Question: When I run this code in Eclipse using PyDev, I see output with empty lines in between the rows. How can I get rid of them? It happens using python3 only.
'''
import csv
import sys
fieldnames = ['first_name', 'last_name']
writer = csv.DictWriter(sys.stdout, fieldnames=fieldnames)
writer.writeheader()
writer.writerow({'first_name': 'Baked', 'last_name': 'Beans'})
writer.writerow({'first_name': 'Lovely', 'last_name': 'Spam'})
writer.writerow({'first_name': 'Wonderful', 'last_name': 'Spam'})
'''
Output in Eclipse
> first_name,last_nameBaked,BeansLovely,SpamWonderful,Spam
Output is correct in cygwin-bash, on Linux and incorrect when using redirection to file in cmd.exe + Windows python (Console window is apparently correct)

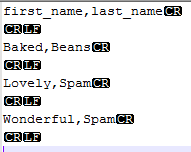
Answer: The documentation is pretty clear that the CSV module needs to have control over the newlines; in Python 2 you are expected to open the file object in binary mode, in Python 3, you need to set the 'newline' option to ''''. See <URL>
That's because the module writes '
' line separators to the file by default. The windows text mode handling then replaces '
' with '
' and you see blank lines appear because now lines are separated by '
'.
You can set the <URL> to ''
'' to change what the module uses to separate lines:
'''
writer = csv.DictWriter(sys.stdout, fieldnames=fieldnames,
lineterminator='
')
'''
Demo:
'''
>>> import csv
>>> from StringIO import StringIO
>>> fieldnames = ['first_name', 'last_name']
>>> out = StringIO()
>>> writer = csv.DictWriter(out, fieldnames=fieldnames)
>>> writer.writeheader()
>>> out.getvalue()
'first_name,last_name
'
>>> out = StringIO()
>>> writer = csv.DictWriter(out, fieldnames=fieldnames, lineterminator='
')
>>> writer.writeheader()
>>> out.getvalue()
'first_name,last_name
'
'''
'sys.stdout' will still translate that '
' to '
' but now there is no '
' preceding it.